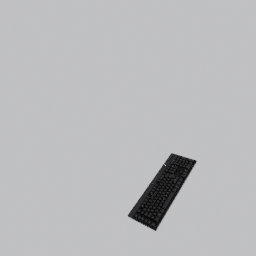
Label: electronics